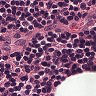
Metastatic tissue present: no